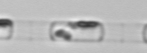
Label: Skeletonema